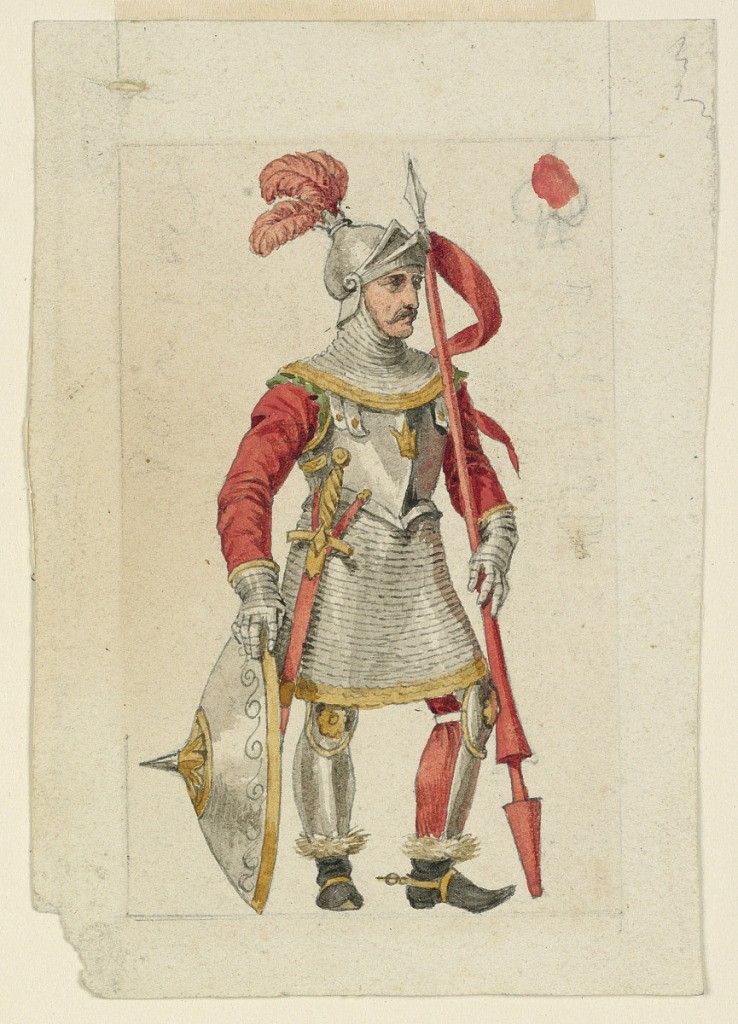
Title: Design for a Playing Card: Valet (or Jack) of Spades
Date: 1825–1850
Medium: Graphite, brush and watercolor on paper
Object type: Playing Card
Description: An armored knight is shown standing. The right hand leans upon the shield. The helmet has a crest of feathers.